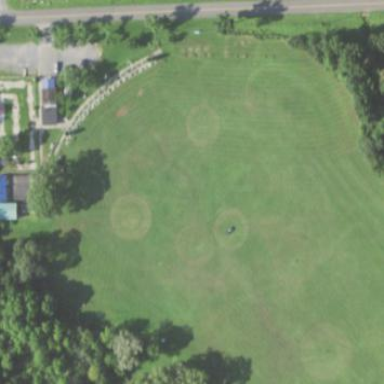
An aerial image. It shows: Grassy area designated as driving range for golf.